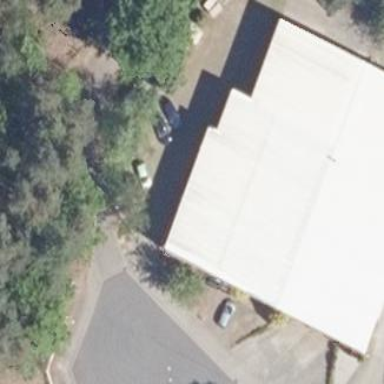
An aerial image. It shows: Commercial building.